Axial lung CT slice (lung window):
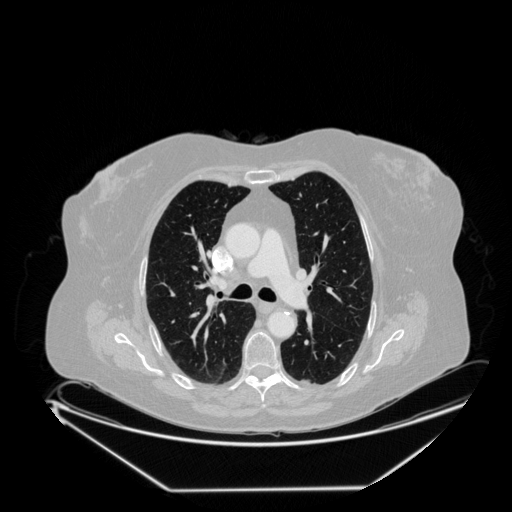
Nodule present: no